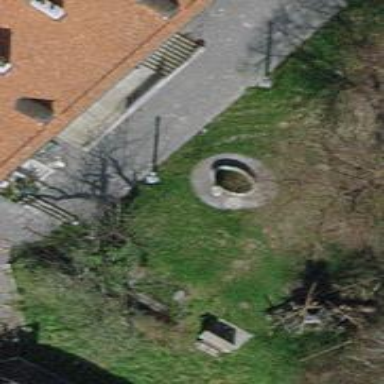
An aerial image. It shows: Fountain.